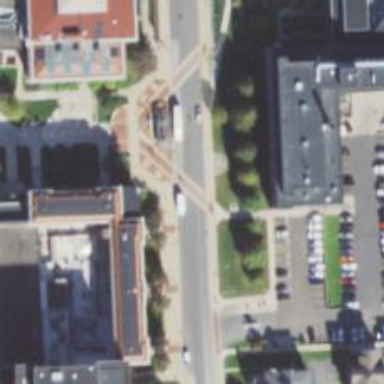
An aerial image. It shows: Marked road crossing.